Field crop: maize
Growth stage: 2
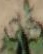
Species: atriplex